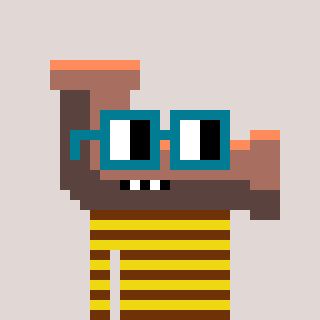
a pixel art character with square dark green glasses, a pipe-shaped head and a yellow-colored body on a warm background